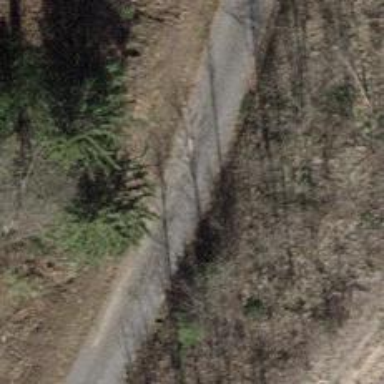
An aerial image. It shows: Asphalt track with grade1 tracktype.